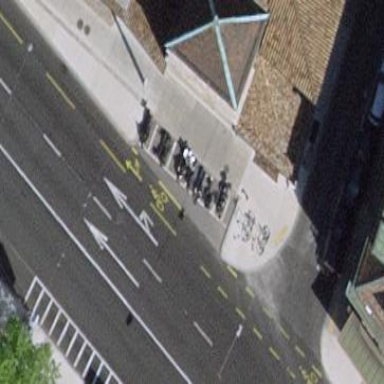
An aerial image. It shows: Motorcycle parking facility.